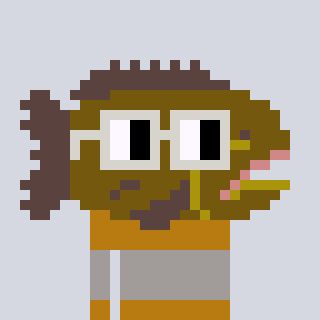
a pixel art character with square light gray glasses, a grouper-shaped head and a gold-colored body on a cool background